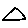
Label: triangle